Interaction volume radius: 5 \u00c5
Interaction volume height: 40 \u00c5
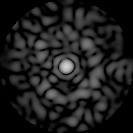
Disorder parameter: 0.8286